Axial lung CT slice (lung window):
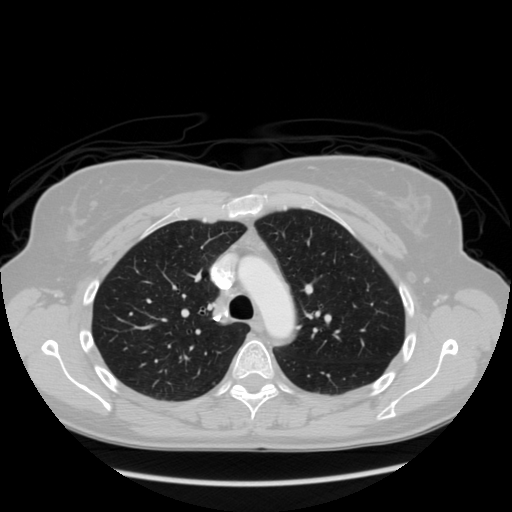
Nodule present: no